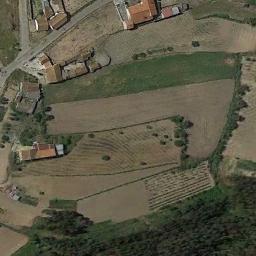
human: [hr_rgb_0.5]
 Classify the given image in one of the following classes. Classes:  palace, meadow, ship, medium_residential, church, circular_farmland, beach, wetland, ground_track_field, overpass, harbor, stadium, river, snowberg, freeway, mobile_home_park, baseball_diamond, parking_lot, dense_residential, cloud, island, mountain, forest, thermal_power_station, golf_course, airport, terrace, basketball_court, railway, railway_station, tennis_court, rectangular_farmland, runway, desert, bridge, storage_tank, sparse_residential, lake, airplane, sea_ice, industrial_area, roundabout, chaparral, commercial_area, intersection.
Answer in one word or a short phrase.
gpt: terrace